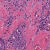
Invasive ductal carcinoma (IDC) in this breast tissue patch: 1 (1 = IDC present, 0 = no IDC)